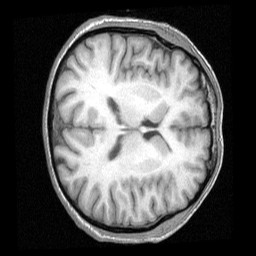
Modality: T1w
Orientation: axial
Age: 36